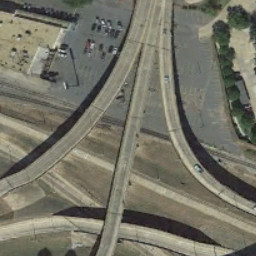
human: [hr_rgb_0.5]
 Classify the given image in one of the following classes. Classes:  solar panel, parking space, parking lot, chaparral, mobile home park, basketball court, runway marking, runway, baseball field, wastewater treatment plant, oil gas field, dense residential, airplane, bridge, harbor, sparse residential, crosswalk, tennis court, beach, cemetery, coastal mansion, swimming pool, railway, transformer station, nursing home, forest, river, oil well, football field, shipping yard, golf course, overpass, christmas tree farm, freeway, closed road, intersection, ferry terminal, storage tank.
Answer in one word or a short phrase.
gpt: overpass